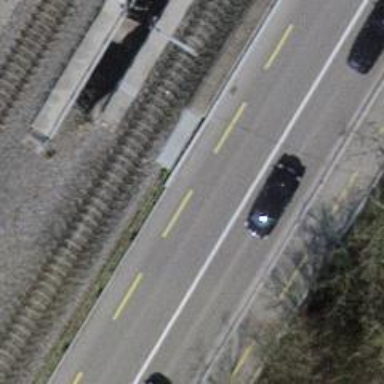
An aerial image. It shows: Primary highway with asphalt surface. It also has lane for cyclists on both sides.